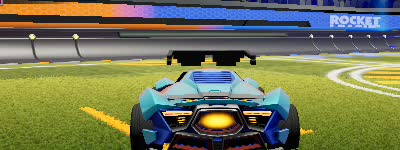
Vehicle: werewolf